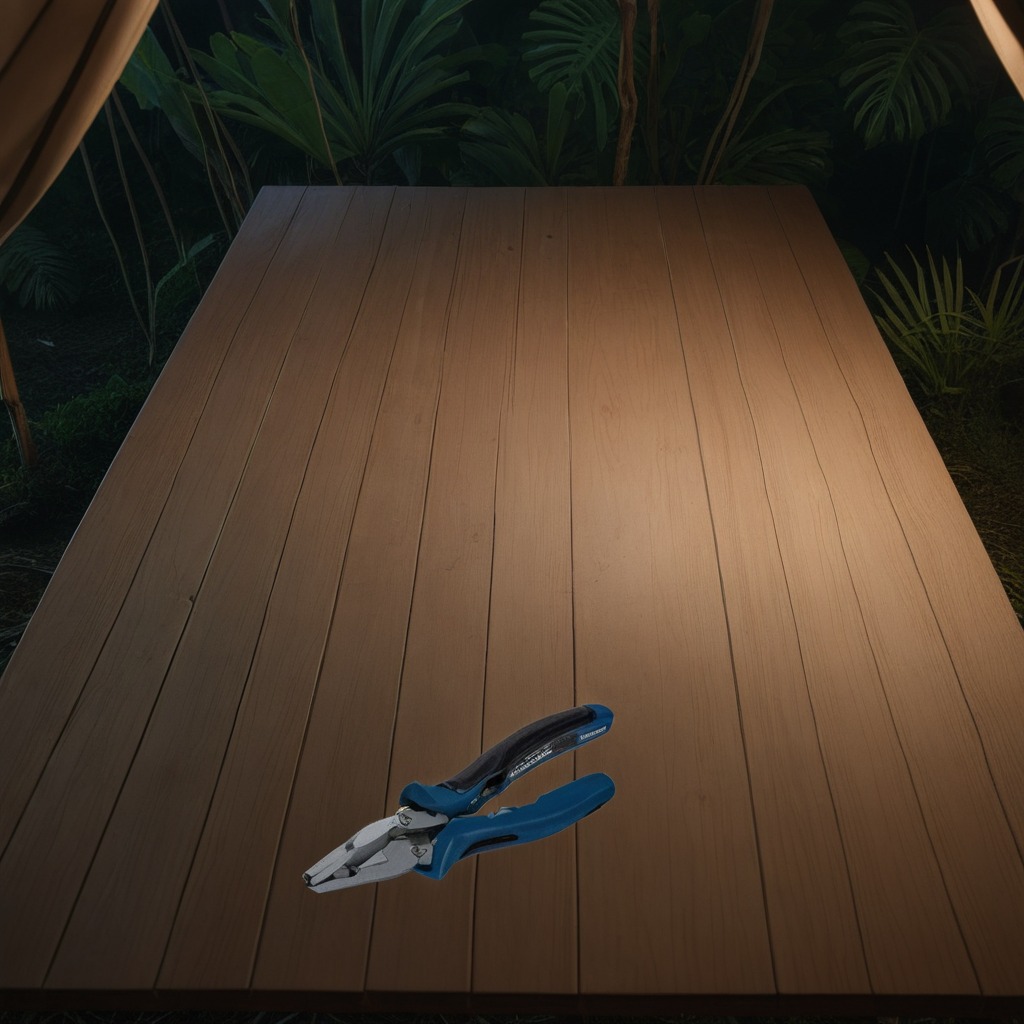
A plier is lying on the wooden table.